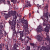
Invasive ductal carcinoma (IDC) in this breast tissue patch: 1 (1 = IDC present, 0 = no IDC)